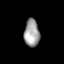
Tissue: skin
Cell type: Fibroblasts
Senescence score: 0.7217
Nuclear area (px): 412
Mean DAPI intensity: 159.167